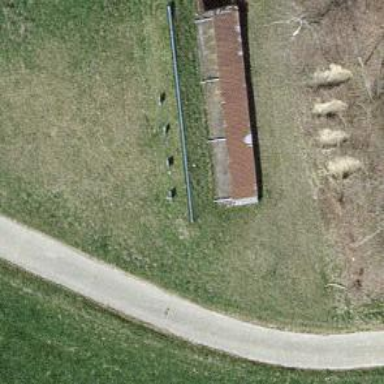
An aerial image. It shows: Retaining wall.